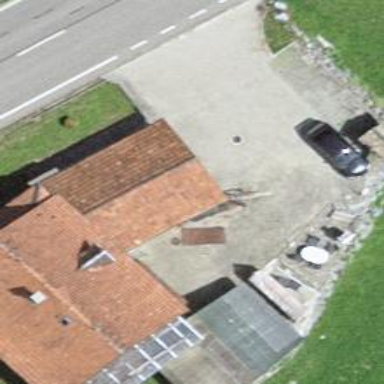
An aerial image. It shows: Detached building.